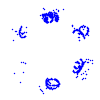
Particle: pion